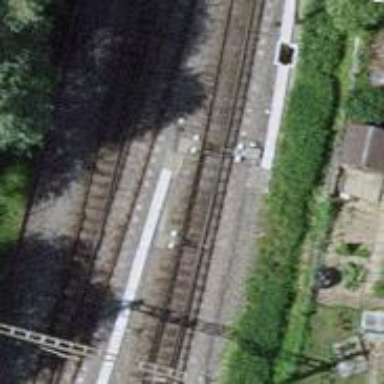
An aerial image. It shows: Railway switch.